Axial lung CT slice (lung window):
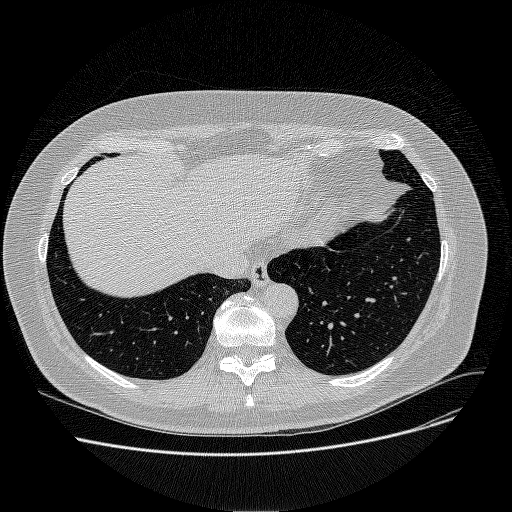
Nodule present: no